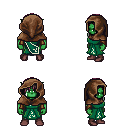
a pixel art fantasy rpg character, male body template, orc, green skin, sash dress, white pants, white blonde plain hairstyle, cloth hood, cloth bracers, maroon shoes, four views (front, back, left, right), 2x2 character sprite sheet, small pixel art, hard edges, no anti-aliasing